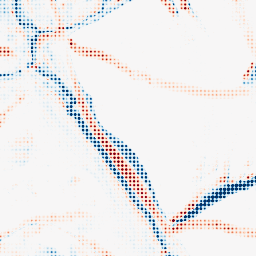
Category: morphological
Decomposition family: morphological_square
Decomposition parameters: operation: average
size: 15
Upsampling method: sinc_hamming
Upsampling parameters: scale: 8
kernel_size: 4
Upsampling scale: 8